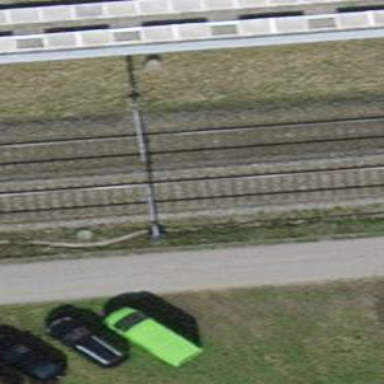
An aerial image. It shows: Railway milestone.